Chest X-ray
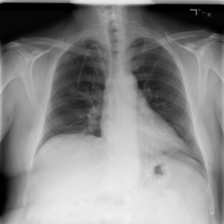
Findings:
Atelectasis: negative
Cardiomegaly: negative
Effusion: negative
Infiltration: negative
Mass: negative
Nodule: negative
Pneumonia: negative
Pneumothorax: negative
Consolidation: negative
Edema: negative
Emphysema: negative
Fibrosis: negative
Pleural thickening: negative
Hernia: negative